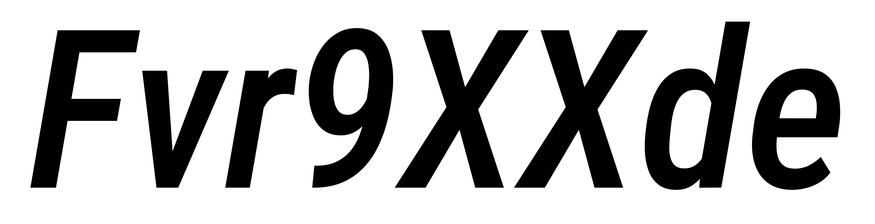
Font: Roboto-Italic_Condensed_Medium_Italic